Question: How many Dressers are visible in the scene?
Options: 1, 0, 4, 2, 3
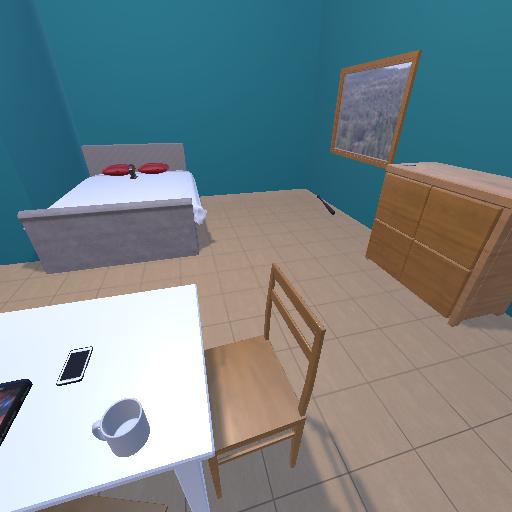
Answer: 1